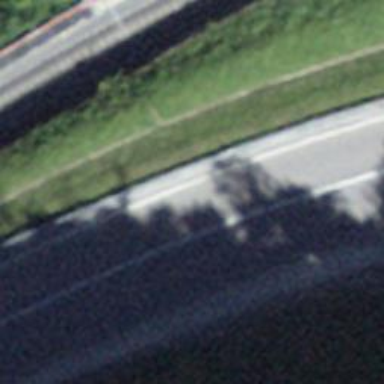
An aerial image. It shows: Secondary road with asphalt surface.